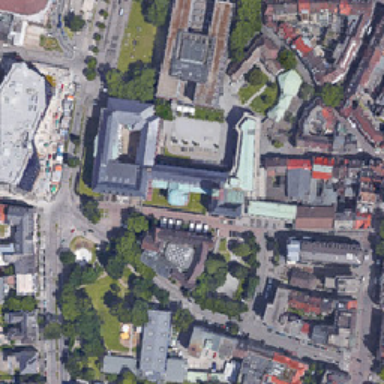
The unique school building is very beautiful .